Question: Hi I am unable to use a vector in the constructor. I'm trying to parse a vector that contains [x,y] coordinates into the object.
The errors I've gotten are runtime error and bad alloc.
Is there something I'm missing?
Do I have to use dynamic memory allocation?
'''
class ShapeTwoD {
protected:
string name;
bool containsWarpSpace;
vector<string> vect;
private:
public:
ShapeTwoD() {}
ShapeTwoD(string name, bool containsWarpSpace, vector<string> vect) {
this->vect = vect;
this->name = name;
this->containsWarpSpace = containsWarpSpace;
}
'''
'''
class Square : public ShapeTwoD {
public:
Square() : ShapeTwoD(name, containsWarpSpace, vect) {
this->vect = vect;
this->name = name;
this->containsWarpSpace = containsWarpSpace;
}
~Square() {}
};
'''
'''
vector<string> temp;
string merge;
for (int i = 0; i < 4; i++) {
cout << "Please enter x-ordinate of pt " << i + 1 << " :";
cin >> x;
cout << "Please enter y-ordinate of pt " << i + 1 << " :";
cin >> y;
merge = x + ", " + y;
temp.push_back(merge);
}
Square obj;
obj.setName(shape);
obj.setCoord(temp);
if (specialtype == "ws") {
obj.setContainsWarpSpace(true);
}
else if (specialtype == "ns") {
obj.setContainsWarpSpace(false);
}
myvector.push_back(obj);
temp.clear();
cout << "
Records successfully stored. Going back to main menu ...
"
<< endl;
}
'''

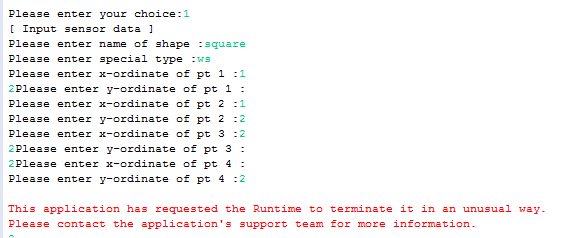
Answer: In your 'Square' constructor, you are not passing any arguments:
'''
Square() : ShapeTwoD(name,containsWarpSpace,vect){
^^^^^^^^^^^^^^^^^^^^^^^^^^^
'''
That means that the , and refer to the parent class fields, which haven't been initialized yet (because that's the job of the 'ShapeTwoD' constructor). So you are taking uninitialized variables and passing them into the constructor to initialize those same variables. More explicitly what you are doing is
'''
Square():ShapeTwoD(this->ShapeTwoD::name,
this->ShapeTwoD::containsWarpSpace, this->ShapeTwoD::vect){
'''
You should either pass them in:
'''
Square(string name, bool containsWarpSpace, vector<string> vect)
:ShapeTwoD(name,containsWarpSpace,vect) {
'''
or pass a sensible default:
'''
Square() : ShapeTwoD("", false, {}) {
'''